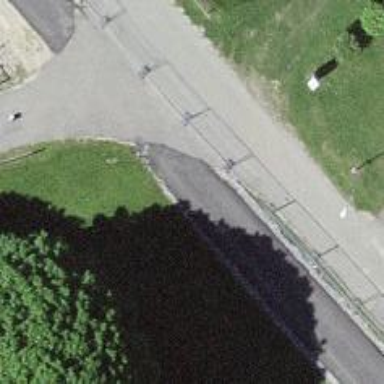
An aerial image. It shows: Footway along the road.